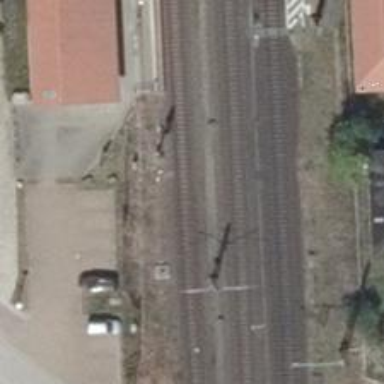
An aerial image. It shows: Railway signal.